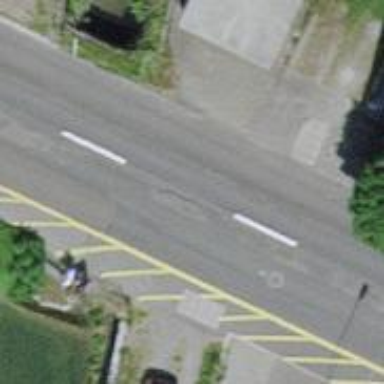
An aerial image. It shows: Primary highway bridge with asphalt surface.